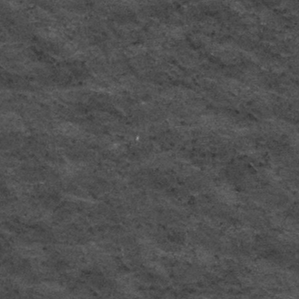
Label: frost